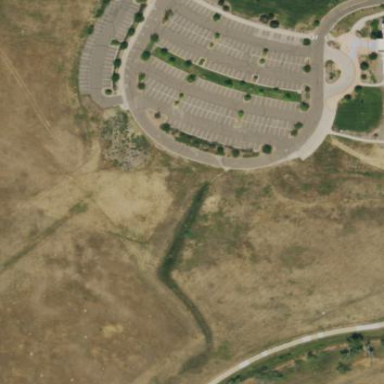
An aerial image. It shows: Dog park for leisure land.